Interaction volume radius: 10 \u00c5
Interaction volume height: 25 \u00c5
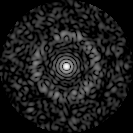
Disorder parameter: 0.8454